Question: I'm trying to create a sales pipeline chart using d3. Below is an example. Does anyone know of any example code I can start with?

Appreciate any help.
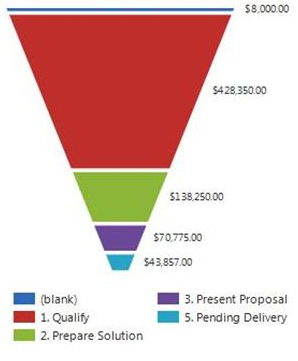
Answer: There is a project on github called <URL> which is the approach of the referenced chart in your question.